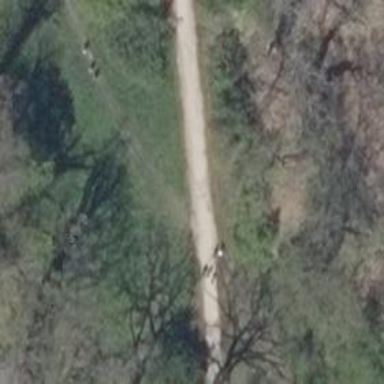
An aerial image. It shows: Compacted path road.